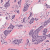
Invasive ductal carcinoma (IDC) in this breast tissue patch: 1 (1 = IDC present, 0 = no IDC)